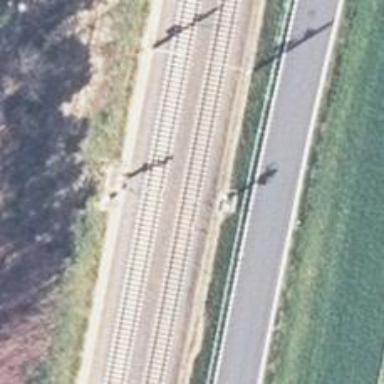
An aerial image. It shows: Railway signal with block marker for train protection.